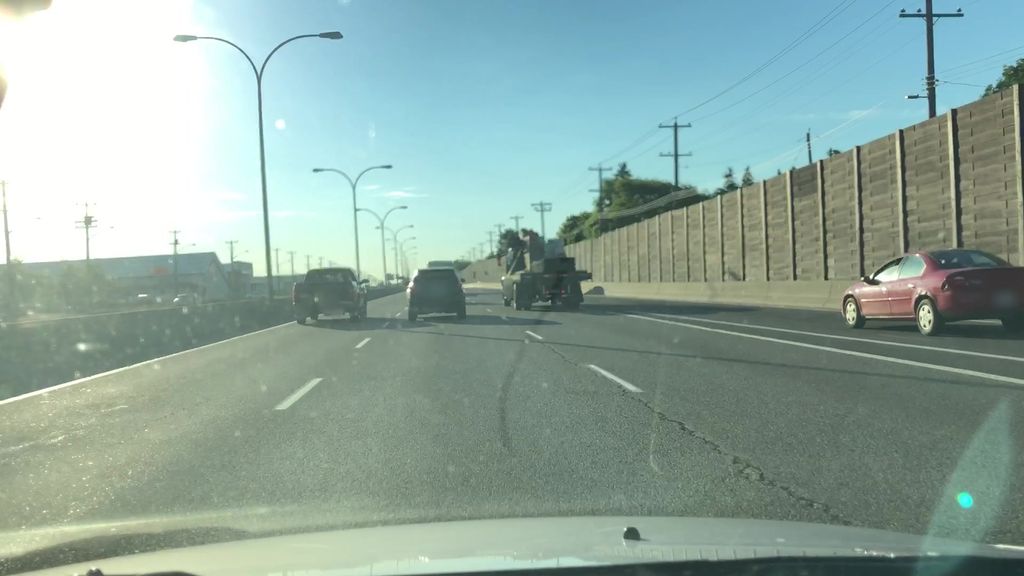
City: edmonton